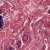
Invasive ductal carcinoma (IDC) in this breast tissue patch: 0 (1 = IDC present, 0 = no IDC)